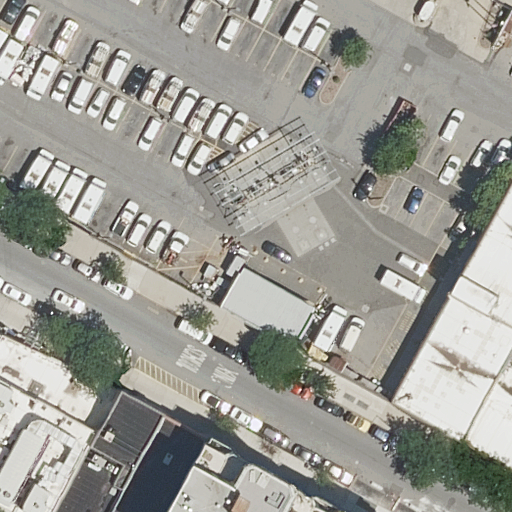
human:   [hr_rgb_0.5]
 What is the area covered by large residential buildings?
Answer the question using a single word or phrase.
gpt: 3283m2

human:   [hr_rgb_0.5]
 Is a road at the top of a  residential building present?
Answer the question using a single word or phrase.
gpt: yes

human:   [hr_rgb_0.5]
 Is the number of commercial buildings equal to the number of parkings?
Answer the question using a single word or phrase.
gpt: no

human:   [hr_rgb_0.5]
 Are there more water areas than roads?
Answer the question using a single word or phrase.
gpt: no

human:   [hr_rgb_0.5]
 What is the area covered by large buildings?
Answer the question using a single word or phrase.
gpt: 3283m2

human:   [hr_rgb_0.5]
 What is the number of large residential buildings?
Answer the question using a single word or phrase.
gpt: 2

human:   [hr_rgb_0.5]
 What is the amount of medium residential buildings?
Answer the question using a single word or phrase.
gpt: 3

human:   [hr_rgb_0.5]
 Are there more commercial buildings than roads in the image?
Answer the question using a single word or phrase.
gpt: no

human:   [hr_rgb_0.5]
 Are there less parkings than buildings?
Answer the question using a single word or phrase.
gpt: yes

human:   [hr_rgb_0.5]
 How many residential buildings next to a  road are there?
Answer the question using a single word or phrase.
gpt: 6

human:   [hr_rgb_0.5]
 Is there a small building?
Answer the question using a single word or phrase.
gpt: yes

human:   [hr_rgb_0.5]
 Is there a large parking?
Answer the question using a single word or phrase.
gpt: yes

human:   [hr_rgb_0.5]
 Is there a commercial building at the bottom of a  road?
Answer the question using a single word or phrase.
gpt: no

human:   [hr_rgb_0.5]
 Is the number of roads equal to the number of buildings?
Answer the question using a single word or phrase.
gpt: no

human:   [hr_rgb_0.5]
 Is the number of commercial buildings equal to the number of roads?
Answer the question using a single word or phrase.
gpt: no

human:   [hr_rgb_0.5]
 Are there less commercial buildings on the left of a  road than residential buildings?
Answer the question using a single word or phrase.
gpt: yes

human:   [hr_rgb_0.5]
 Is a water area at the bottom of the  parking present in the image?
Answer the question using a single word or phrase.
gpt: no

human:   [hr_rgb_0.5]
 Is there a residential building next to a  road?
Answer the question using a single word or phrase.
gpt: yes

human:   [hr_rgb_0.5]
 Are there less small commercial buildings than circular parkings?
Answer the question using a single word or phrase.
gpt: no

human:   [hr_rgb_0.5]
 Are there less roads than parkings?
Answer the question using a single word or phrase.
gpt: no

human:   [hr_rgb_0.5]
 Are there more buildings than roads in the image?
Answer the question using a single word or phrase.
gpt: yes

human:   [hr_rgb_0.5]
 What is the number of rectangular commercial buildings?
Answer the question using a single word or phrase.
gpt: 0

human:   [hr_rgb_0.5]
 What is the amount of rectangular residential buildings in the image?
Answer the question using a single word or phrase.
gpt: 4

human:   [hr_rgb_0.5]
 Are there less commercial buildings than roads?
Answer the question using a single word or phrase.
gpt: yes

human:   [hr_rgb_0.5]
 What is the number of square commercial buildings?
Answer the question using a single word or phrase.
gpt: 0

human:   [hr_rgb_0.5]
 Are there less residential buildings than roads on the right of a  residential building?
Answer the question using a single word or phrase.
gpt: no

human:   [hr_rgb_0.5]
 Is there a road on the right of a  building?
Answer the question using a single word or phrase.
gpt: yes

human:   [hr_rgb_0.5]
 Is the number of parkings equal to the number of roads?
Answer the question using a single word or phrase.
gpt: no

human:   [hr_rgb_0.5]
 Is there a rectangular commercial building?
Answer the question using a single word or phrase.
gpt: no

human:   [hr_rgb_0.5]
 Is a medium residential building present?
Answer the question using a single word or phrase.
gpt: yes

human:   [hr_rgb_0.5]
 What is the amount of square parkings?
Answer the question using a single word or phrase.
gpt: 0

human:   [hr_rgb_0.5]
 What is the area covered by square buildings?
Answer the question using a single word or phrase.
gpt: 0m2

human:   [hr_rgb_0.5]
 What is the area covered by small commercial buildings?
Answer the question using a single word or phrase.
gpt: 0m2

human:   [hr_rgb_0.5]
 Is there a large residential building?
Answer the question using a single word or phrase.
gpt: yes

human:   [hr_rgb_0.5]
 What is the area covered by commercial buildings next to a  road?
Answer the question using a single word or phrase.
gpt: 0m2

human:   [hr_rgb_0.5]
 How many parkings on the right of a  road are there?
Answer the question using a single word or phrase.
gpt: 0